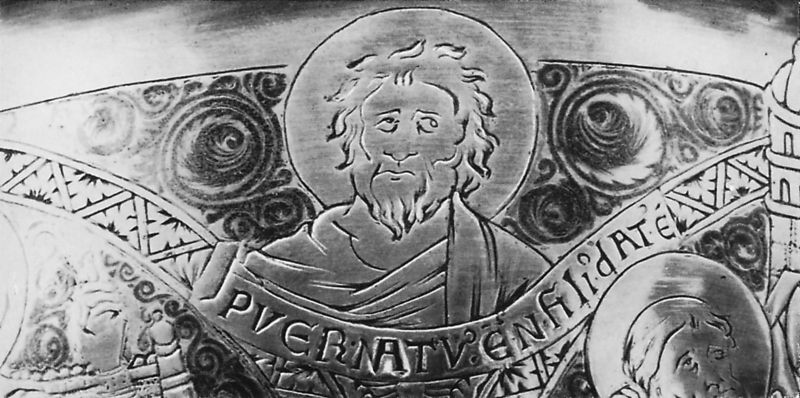
Titel: Niello-Kelch von Iber
Standort:  ()
Institution: Hannover, Kestner-Museum
Schlagwörter: mann, umhang, haar, mund, nase, stirn, ornament, bart, augen, band, falten, gesicht, schale, silber, kirche, haare, rund, turm, schrift, könig, detail, brauen, glanz, metall, knabe, buchstaben, gravur, zwickel, wappen, heiligenschein, nimbus, christus, heiliger, spiralen, sakral, ornamnet, prägung, münze, geburt, schriftband, glorie, ritzung, ätzung, heiiger, geboren, mann wappen, peur